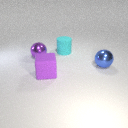
large blue metal sphere in front of large cyan rubber cylinder